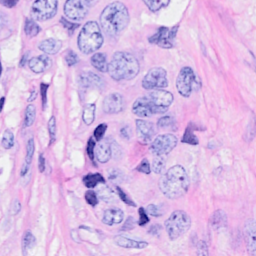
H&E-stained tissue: Breast